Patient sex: F
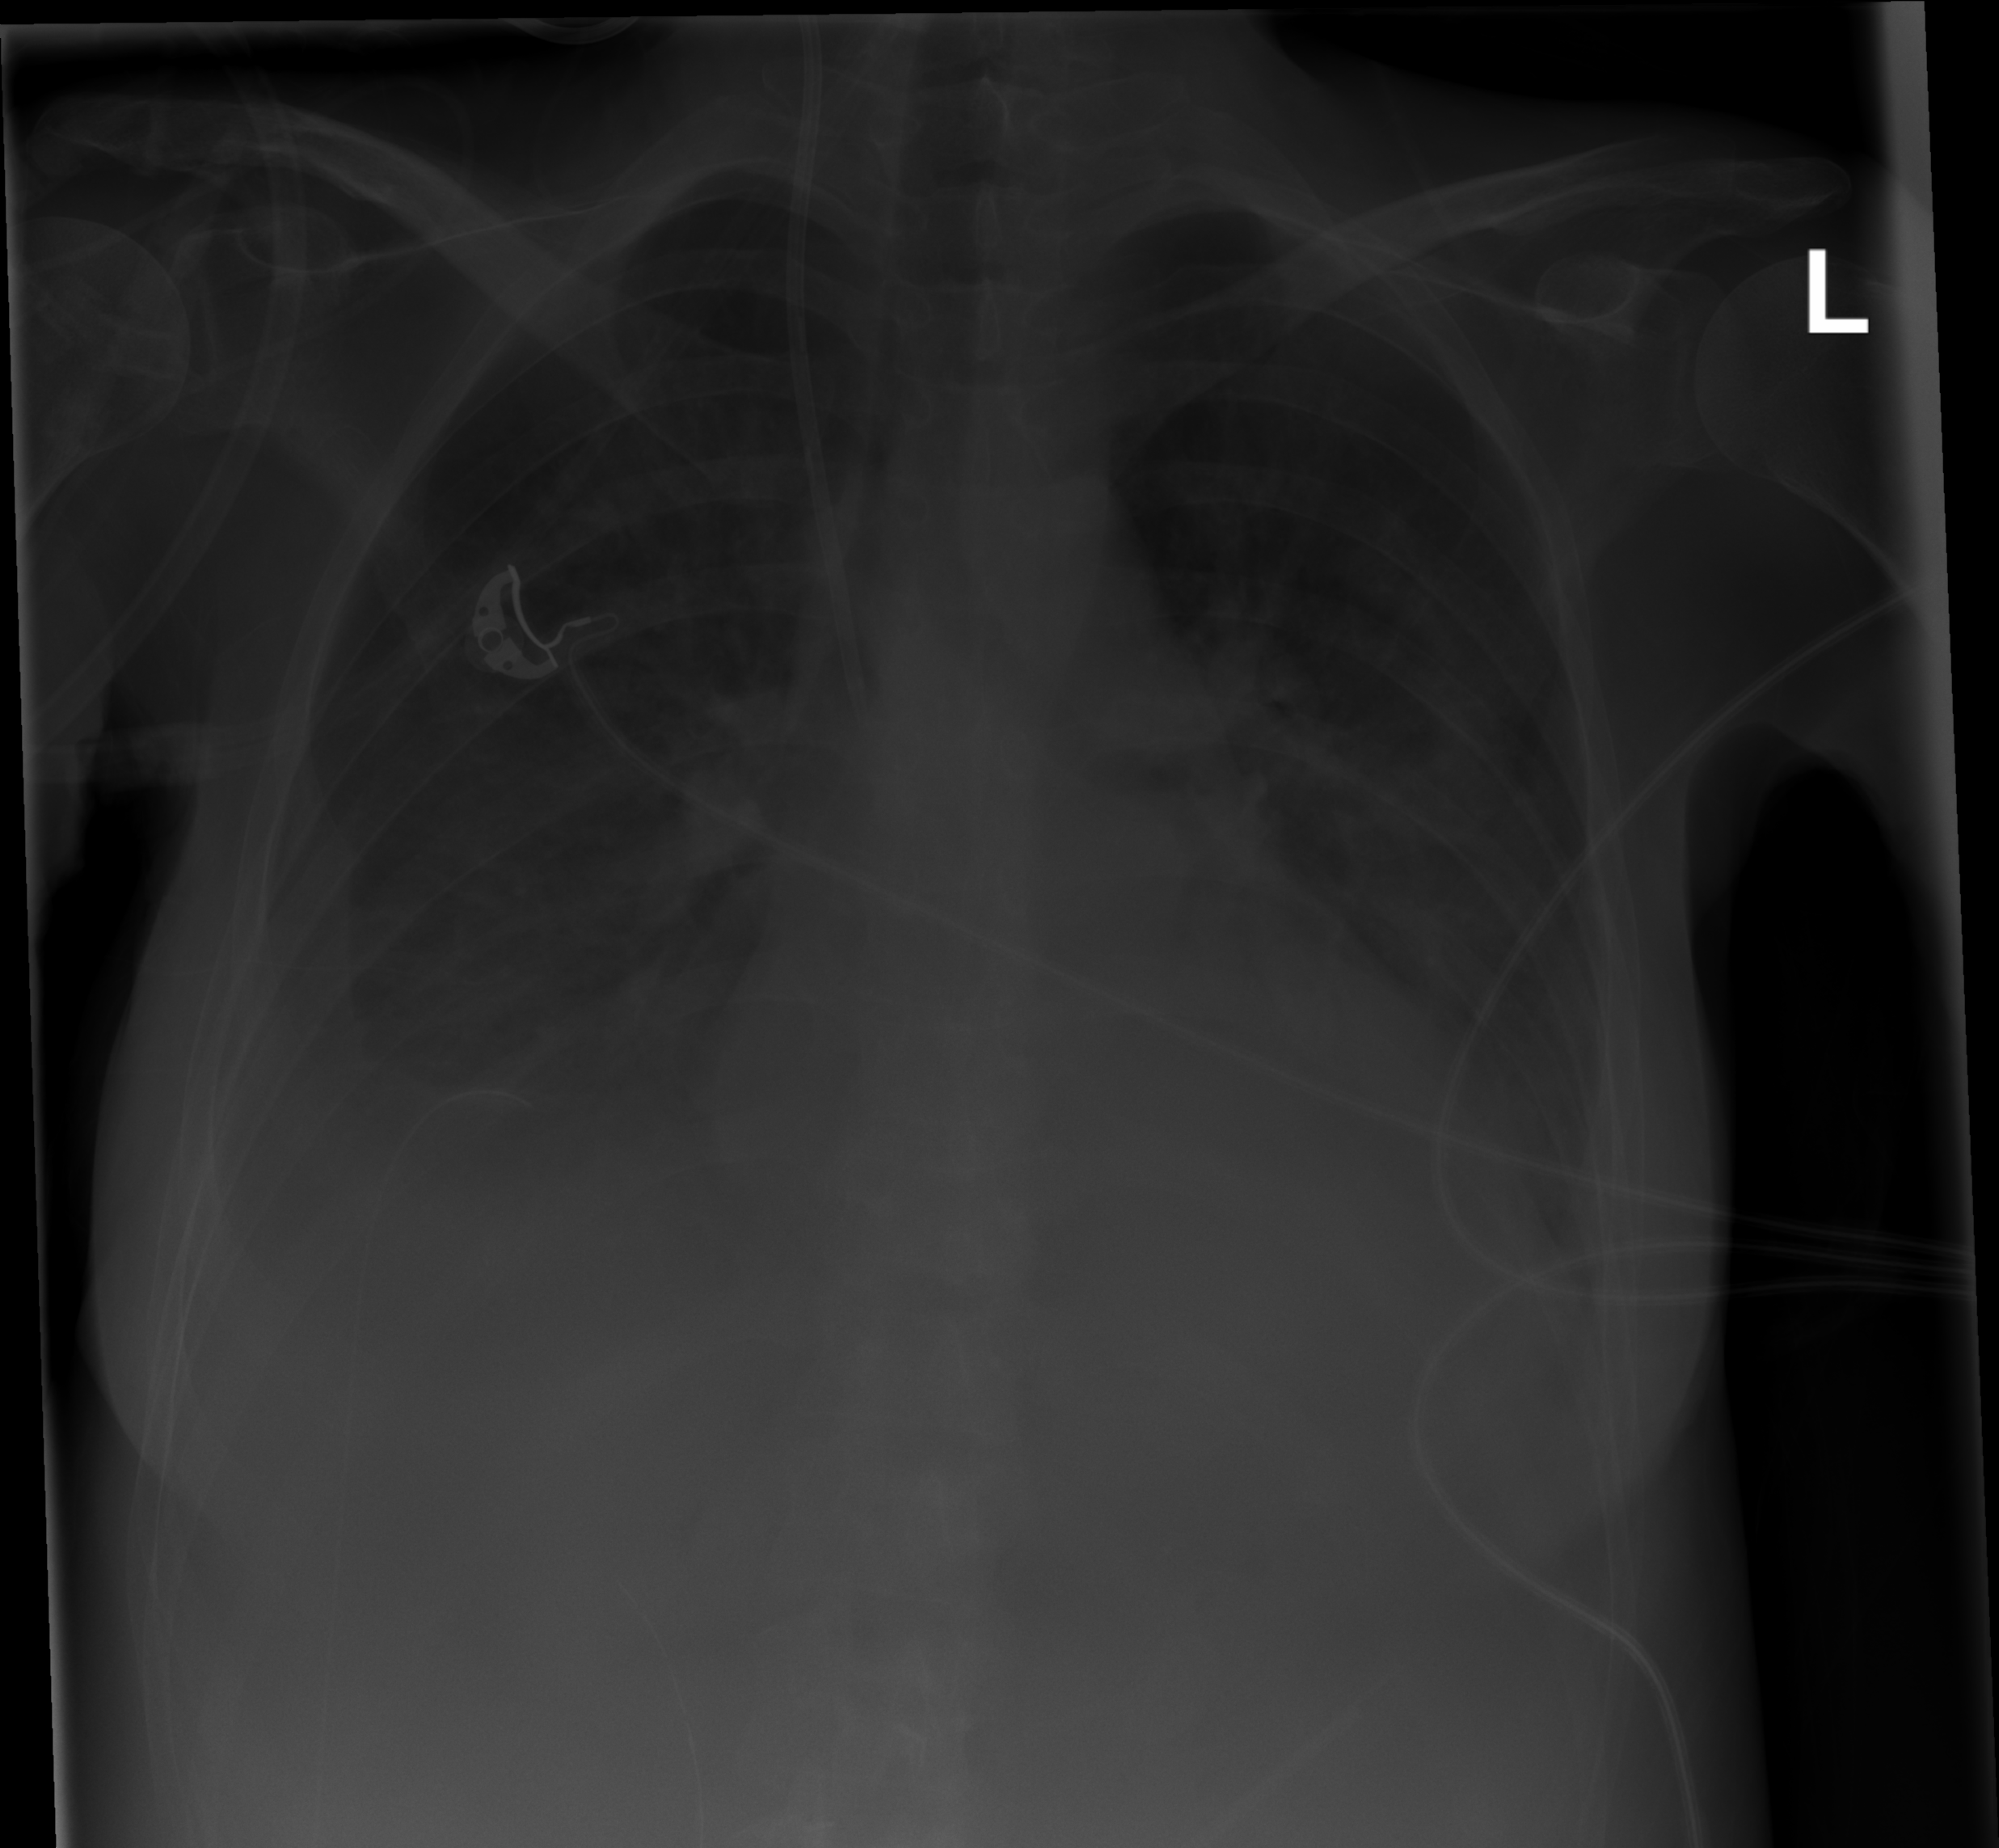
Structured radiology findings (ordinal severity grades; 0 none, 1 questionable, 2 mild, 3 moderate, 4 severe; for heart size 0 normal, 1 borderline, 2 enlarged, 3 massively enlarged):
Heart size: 0
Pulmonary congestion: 0
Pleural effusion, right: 3
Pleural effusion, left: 2
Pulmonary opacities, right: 2
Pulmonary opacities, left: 2
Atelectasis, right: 2
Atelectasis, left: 1